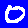
Digit: 0